Question: I have select criterion for the to and from dates in asp.net as below.I want to include validation for date format and also for the comaprision. How can i include below requirements in asp.net validations on sub,it button click?
1. If user select either TO or FROM date he must select both means TO and FROM also.
2. If the TO date is less than FROM date error message should be displayed.

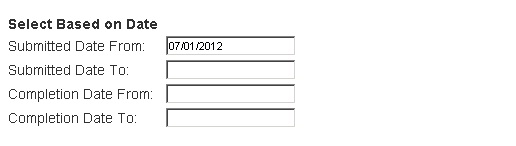
Answer: To check the format, use 'CompareValidator'
'''
<asp:CompareValidator Operator="DataTypeCheck" Type="Date" ...
'''
To check the end date is after the start, try another 'CompareValidator' (this should work - not tested)
'''
<asp:CompareValidator Operator="GreaterThan"
ControlToValidate="txtEnd"
ControlToCompare="txtStart"
Type="Date"
'''
To check your more complex requirements, use the 'CustomValidator'
'''
<asp:CustomValidator
'''